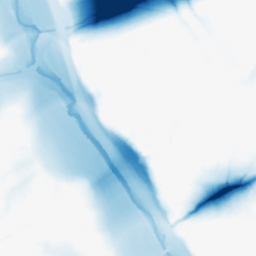
Category: morphological
Decomposition family: morphological
Decomposition parameters: operation: closing
size: 50
Upsampling method: cubic_mitchell
Upsampling parameters: scale: 4
Upsampling scale: 4